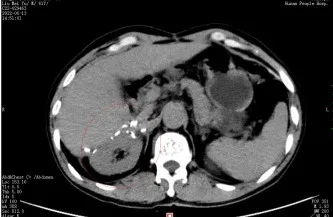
Postoperative abdominal CT. CT scan in plain scanning.
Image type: radiology (ct)